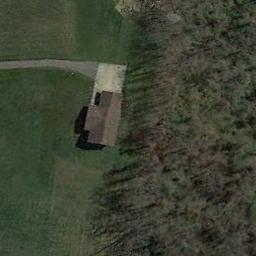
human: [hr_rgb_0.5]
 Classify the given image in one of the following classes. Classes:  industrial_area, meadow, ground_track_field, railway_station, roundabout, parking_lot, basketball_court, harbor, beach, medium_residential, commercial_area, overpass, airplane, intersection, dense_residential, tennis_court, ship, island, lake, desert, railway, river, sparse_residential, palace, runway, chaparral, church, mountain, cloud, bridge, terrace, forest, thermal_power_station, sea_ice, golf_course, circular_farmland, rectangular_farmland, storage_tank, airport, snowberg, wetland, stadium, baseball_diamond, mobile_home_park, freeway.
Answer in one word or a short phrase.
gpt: sparse_residential